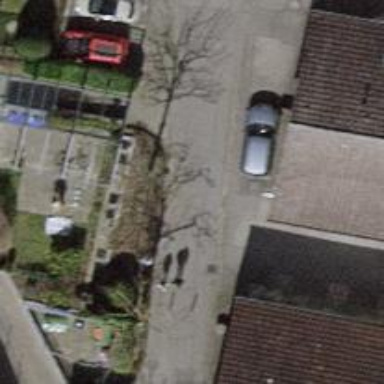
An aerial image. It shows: Bollard.